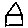
Label: house